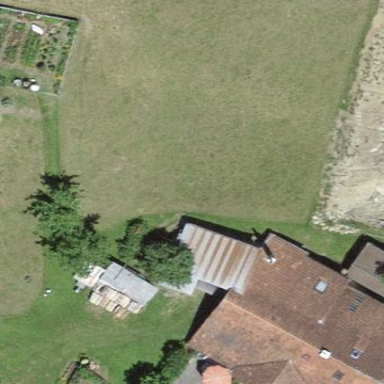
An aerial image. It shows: Farm building.